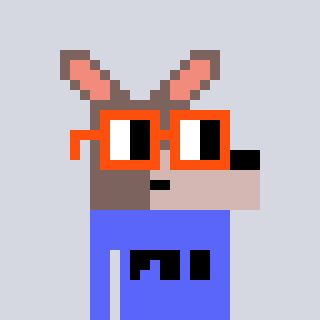
a pixel art character with square orange glasses, a kangaroo-shaped head and a purple-colored body on a cool background